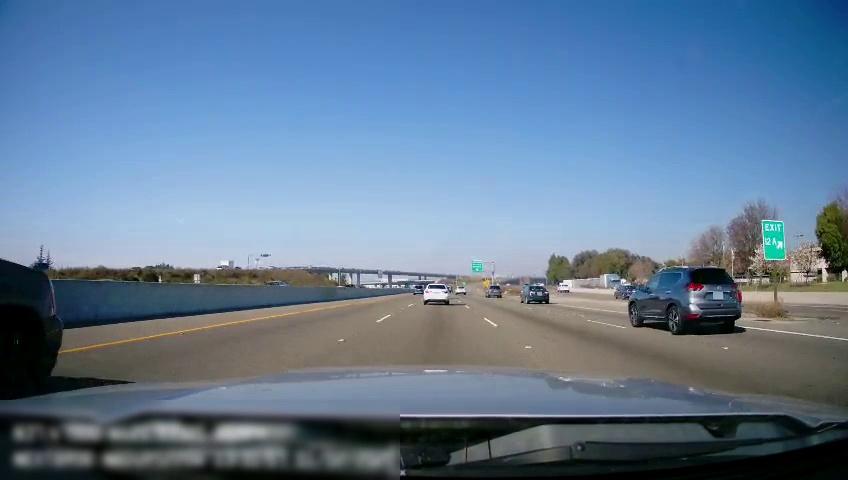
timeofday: Day
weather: Sunny
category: Vehicles | Car
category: Drivable Space
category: Vehicles | Truck
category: Vehicles | Truck
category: Vehicles | Car
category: Vehicles | Car
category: Vehicles | SUV
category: Vehicles | Car
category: Vehicles | SUV
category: Vehicles | SUV
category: Vehicles | SUV
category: Vehicles | Car
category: Vehicles | SUV
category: Lanes | Alternate Lane
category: Lanes | Alternate Lane
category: Lanes | Alternate Lane
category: Lanes | Current Lane
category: Lanes | Current Lane
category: Lanes | Alternate Lane
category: Lanes | Alternate Lane
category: Traffic | Signs
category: Traffic | Signs